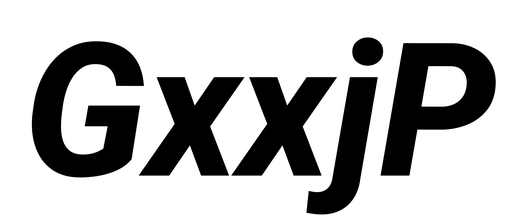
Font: Roboto-Italic_ExtraBold_Italic